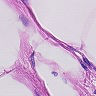
Metastatic tissue present: no